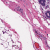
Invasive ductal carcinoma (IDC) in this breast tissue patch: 0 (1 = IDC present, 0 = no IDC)